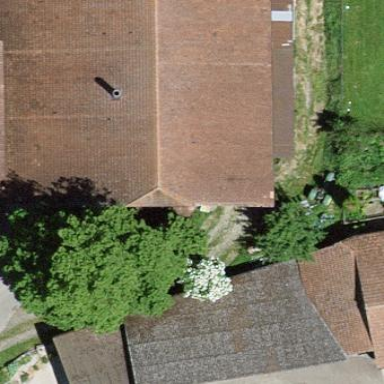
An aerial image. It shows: Rural barn.